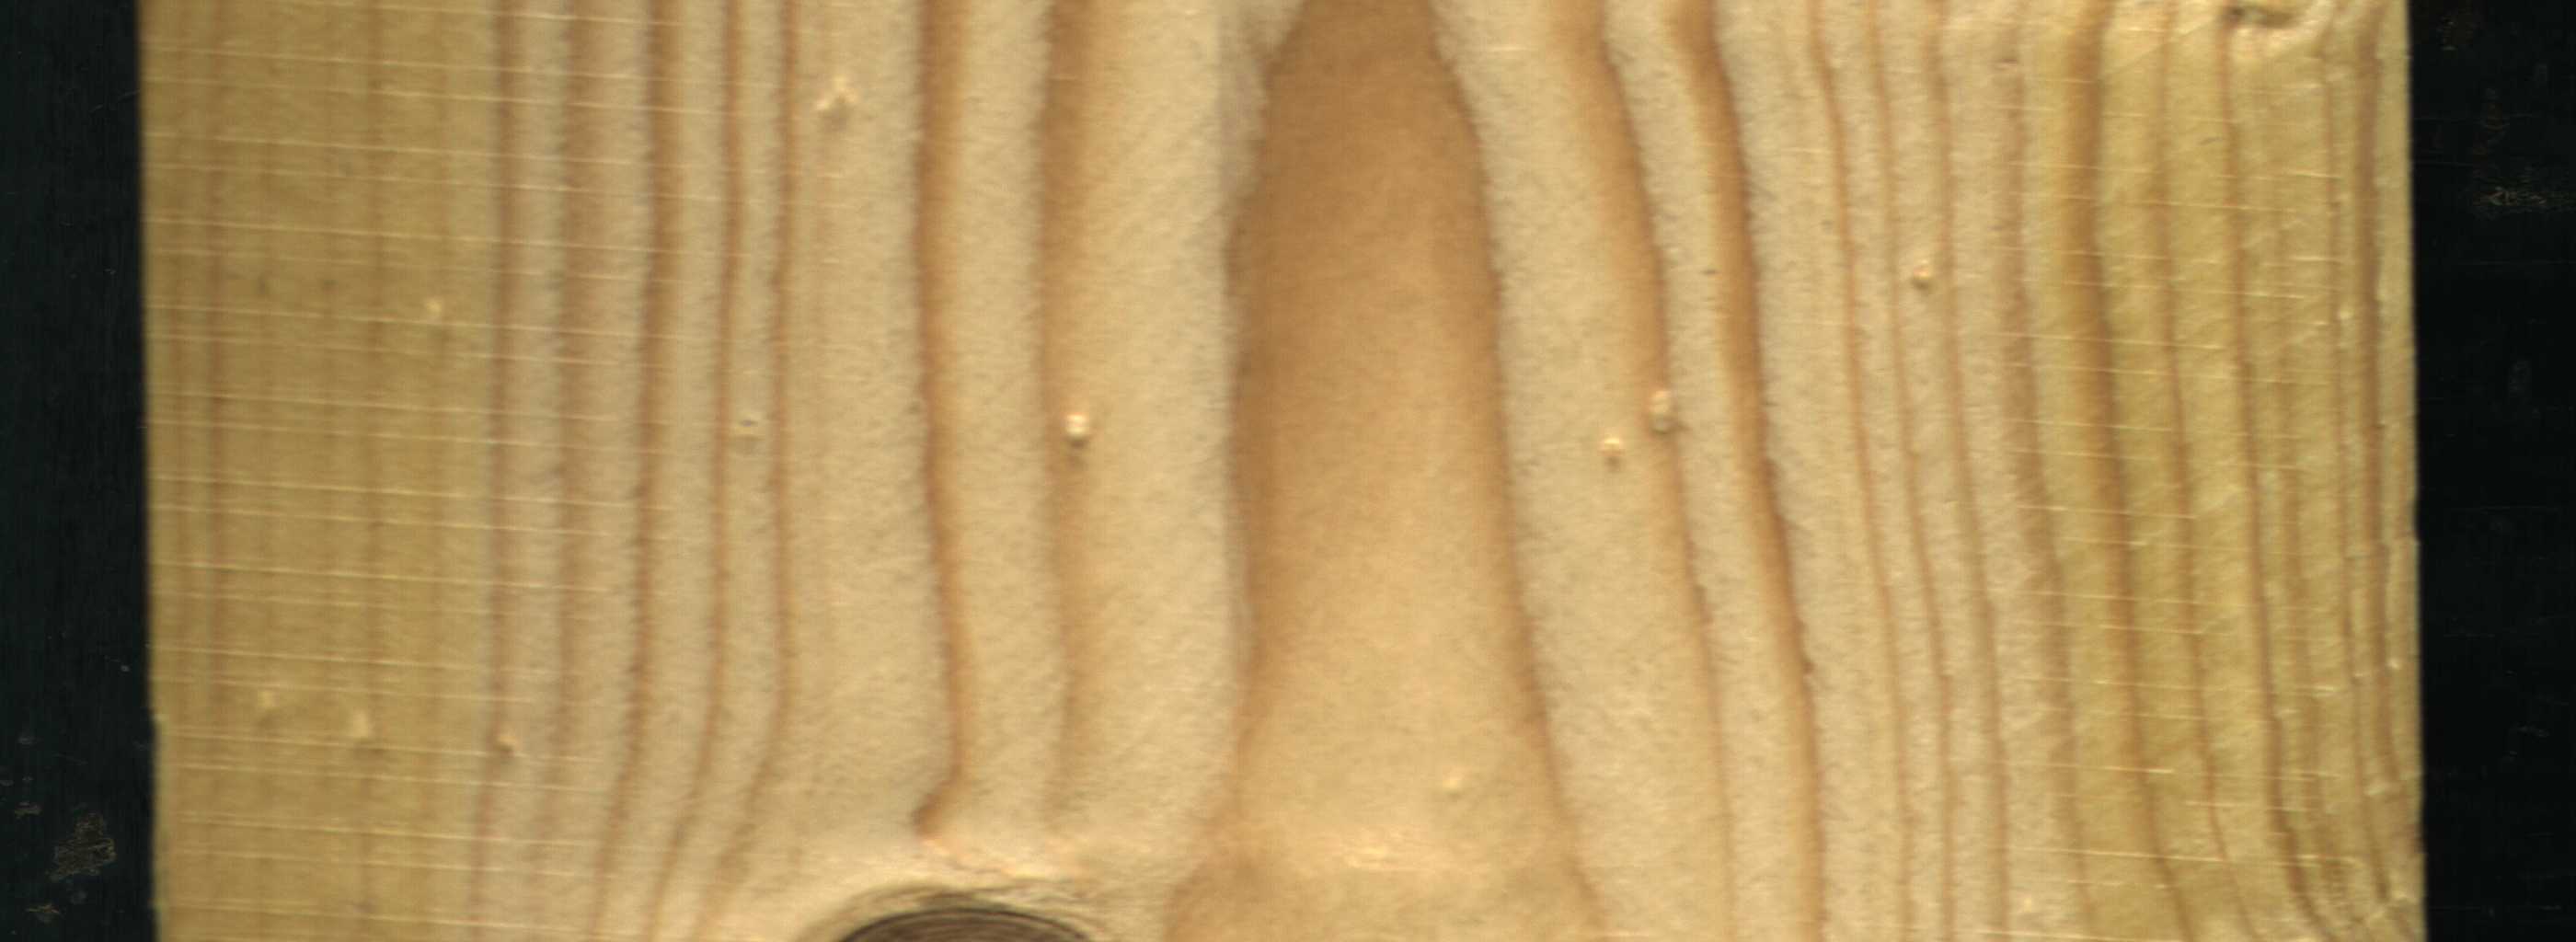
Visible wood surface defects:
Live_Knot